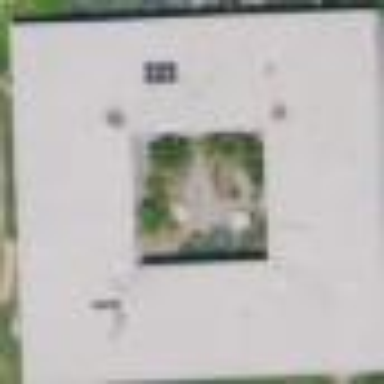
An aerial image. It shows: Office building.